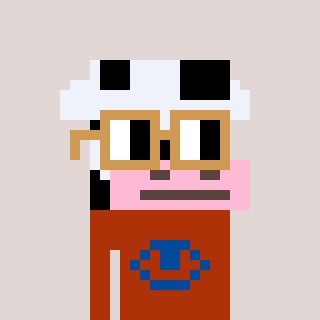
a pixel art character with square brown glasses, a cow-shaped head and a hotbrown-colored body on a warm background